Field crop: tomato
Growth stage: 1
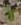
Species: solanum